Interaction volume radius: 5 \u00c5
Interaction volume height: 10 \u00c5
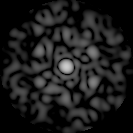
Disorder parameter: 0.801